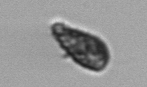
Label: Pseudochattonella_farcimen